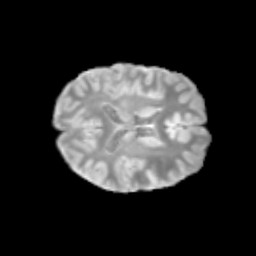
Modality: T2w
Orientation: axial
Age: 12
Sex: male
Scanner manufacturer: siemens
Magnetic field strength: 3 T
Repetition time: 3.8 s
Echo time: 0.07 s